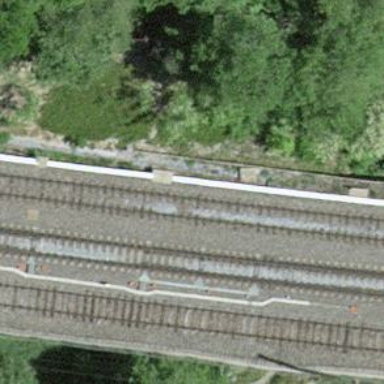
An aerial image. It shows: Railway switch.